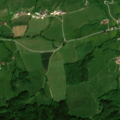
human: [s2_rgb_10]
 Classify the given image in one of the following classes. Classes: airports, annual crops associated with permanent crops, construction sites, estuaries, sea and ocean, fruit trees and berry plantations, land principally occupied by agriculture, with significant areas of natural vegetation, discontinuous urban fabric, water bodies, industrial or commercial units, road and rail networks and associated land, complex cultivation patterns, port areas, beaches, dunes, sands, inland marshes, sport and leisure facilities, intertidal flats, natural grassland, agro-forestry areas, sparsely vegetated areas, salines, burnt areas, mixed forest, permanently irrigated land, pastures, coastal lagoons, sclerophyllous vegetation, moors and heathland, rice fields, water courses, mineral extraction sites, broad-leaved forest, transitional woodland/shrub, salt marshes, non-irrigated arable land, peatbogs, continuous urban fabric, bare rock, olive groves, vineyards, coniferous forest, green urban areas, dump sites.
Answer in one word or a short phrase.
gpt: pastures, complex cultivation patterns, land principally occupied by agriculture, with significant areas of natural vegetation, mixed forest